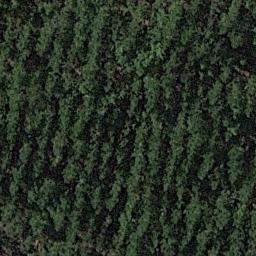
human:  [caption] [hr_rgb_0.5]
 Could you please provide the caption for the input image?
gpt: This is a dense forest .

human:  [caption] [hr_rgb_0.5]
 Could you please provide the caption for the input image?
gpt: The forest is full of green trees .

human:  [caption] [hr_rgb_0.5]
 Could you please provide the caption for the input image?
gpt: Many neat rows of green trees are in the forest .

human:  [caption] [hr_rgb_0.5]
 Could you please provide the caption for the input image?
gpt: The forest has a lot of trees well-arranged in lines .

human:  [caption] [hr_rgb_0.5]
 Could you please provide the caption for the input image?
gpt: A forest with many green trees .